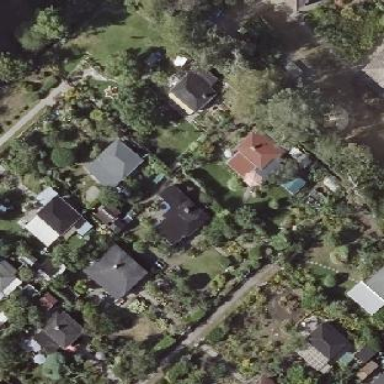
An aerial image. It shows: Plot in the allotments.